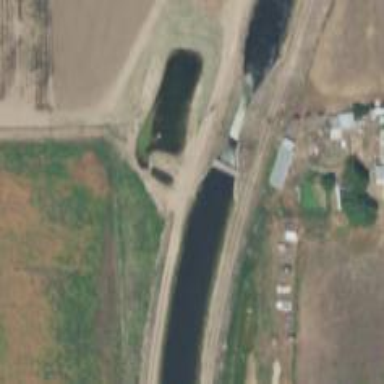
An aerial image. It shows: Canal.